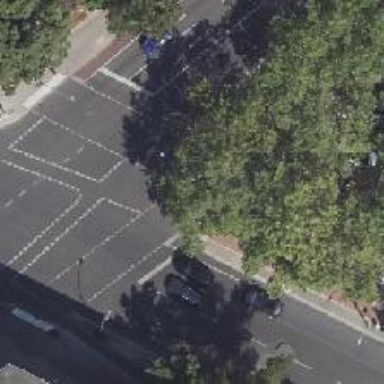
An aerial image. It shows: Crossing with traffic signals.